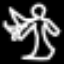
Label: angel